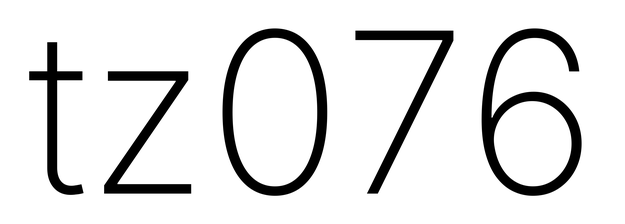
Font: Inter_ExtraLight